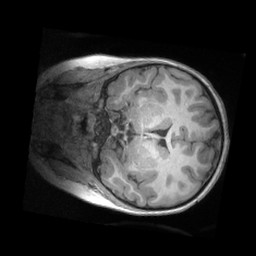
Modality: T1w
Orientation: coronal
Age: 4
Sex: female
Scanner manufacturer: siemens
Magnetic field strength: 3 T
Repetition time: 2.53 s
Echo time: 0.00164 s